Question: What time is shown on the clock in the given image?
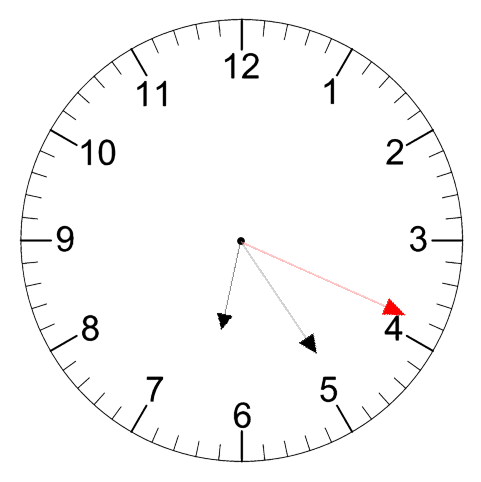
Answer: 06:24:19